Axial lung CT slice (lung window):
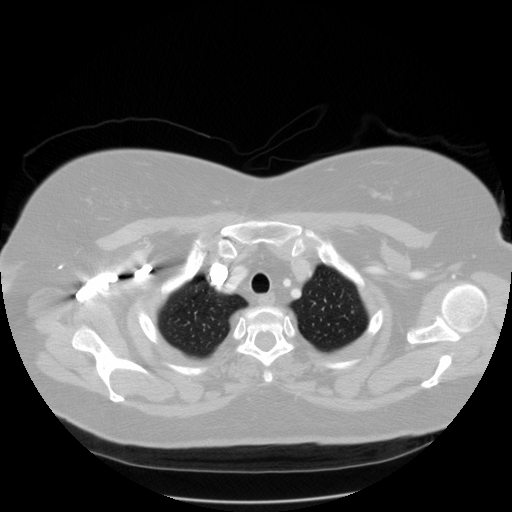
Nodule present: no